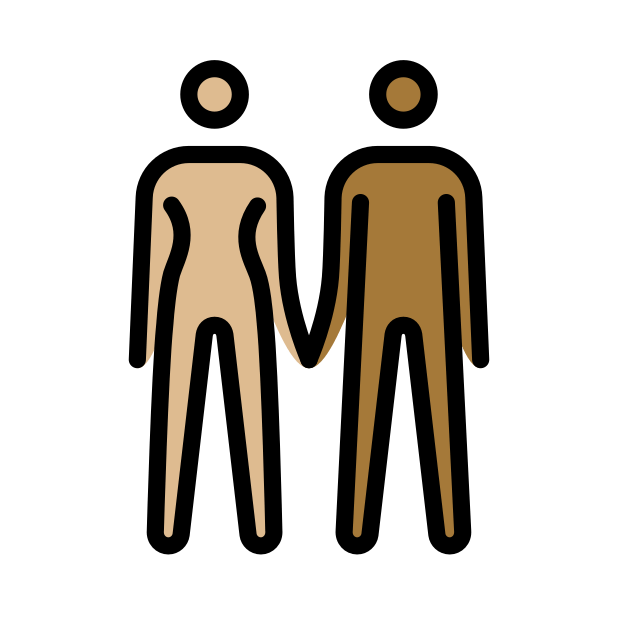
woman and man holding hands: medium-light skin tone, medium-dark skin tone